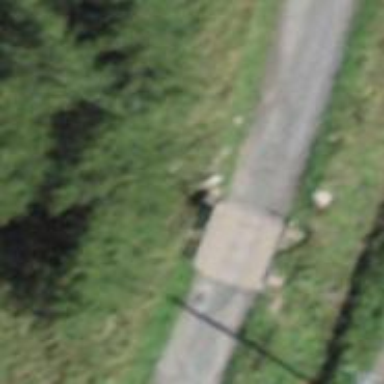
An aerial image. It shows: Track road with bridge.